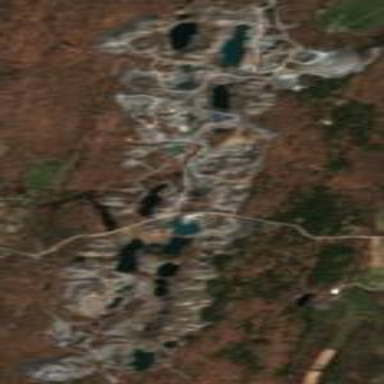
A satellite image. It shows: Quarry area.